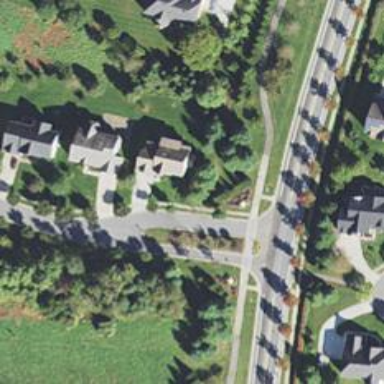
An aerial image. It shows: Residential road.